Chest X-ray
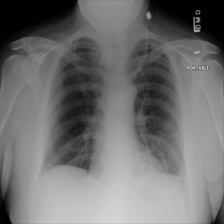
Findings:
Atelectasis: negative
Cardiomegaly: negative
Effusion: negative
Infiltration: positive
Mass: negative
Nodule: negative
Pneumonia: negative
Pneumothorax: negative
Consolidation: negative
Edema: negative
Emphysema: negative
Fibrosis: negative
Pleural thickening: negative
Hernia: negative